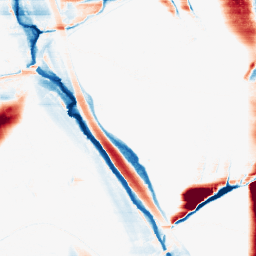
Category: morphological
Decomposition family: morphological_rect
Decomposition parameters: operation: average
width: 50
height: 3
Upsampling method: quartic
Upsampling parameters: scale: 2
Upsampling scale: 2